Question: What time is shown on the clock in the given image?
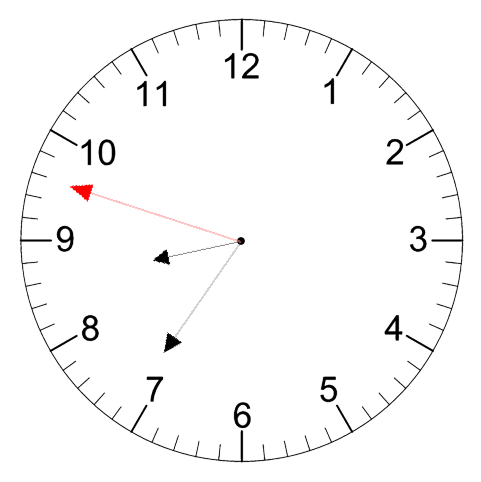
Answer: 08:35:48